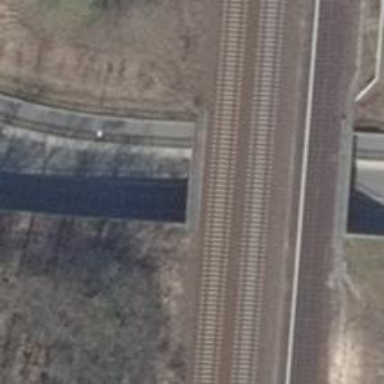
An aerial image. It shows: Bridge over electrified railway with contact lines.